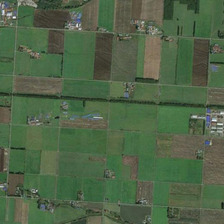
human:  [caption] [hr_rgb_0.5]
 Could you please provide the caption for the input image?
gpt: many pieces of farmlands and some sparse buildings are together .

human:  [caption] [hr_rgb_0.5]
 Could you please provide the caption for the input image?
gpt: many pieces of farmlands and some sparse buildings are together .

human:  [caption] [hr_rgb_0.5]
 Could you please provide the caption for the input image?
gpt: many pieces of farmlands and some sparse buildings are together .

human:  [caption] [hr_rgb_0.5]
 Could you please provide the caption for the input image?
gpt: many pieces of farmlands and some sparse buildings are together .

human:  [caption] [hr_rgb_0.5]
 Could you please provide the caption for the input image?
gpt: many pieces of farmlands and some sparse buildings are together .